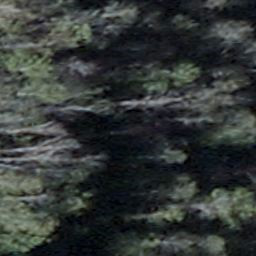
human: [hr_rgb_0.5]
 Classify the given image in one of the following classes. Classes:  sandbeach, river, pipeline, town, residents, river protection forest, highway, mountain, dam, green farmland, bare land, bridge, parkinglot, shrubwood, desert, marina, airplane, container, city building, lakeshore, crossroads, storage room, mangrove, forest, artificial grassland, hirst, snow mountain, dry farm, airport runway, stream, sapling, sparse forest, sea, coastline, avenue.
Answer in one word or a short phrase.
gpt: shrubwood